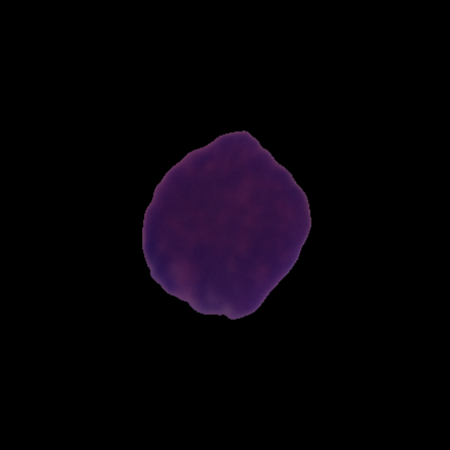
Label: cancer